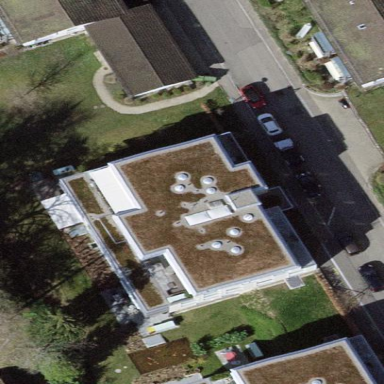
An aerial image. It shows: Building with flat roof.